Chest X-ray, PA view. Patient: 39 years old, sex M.
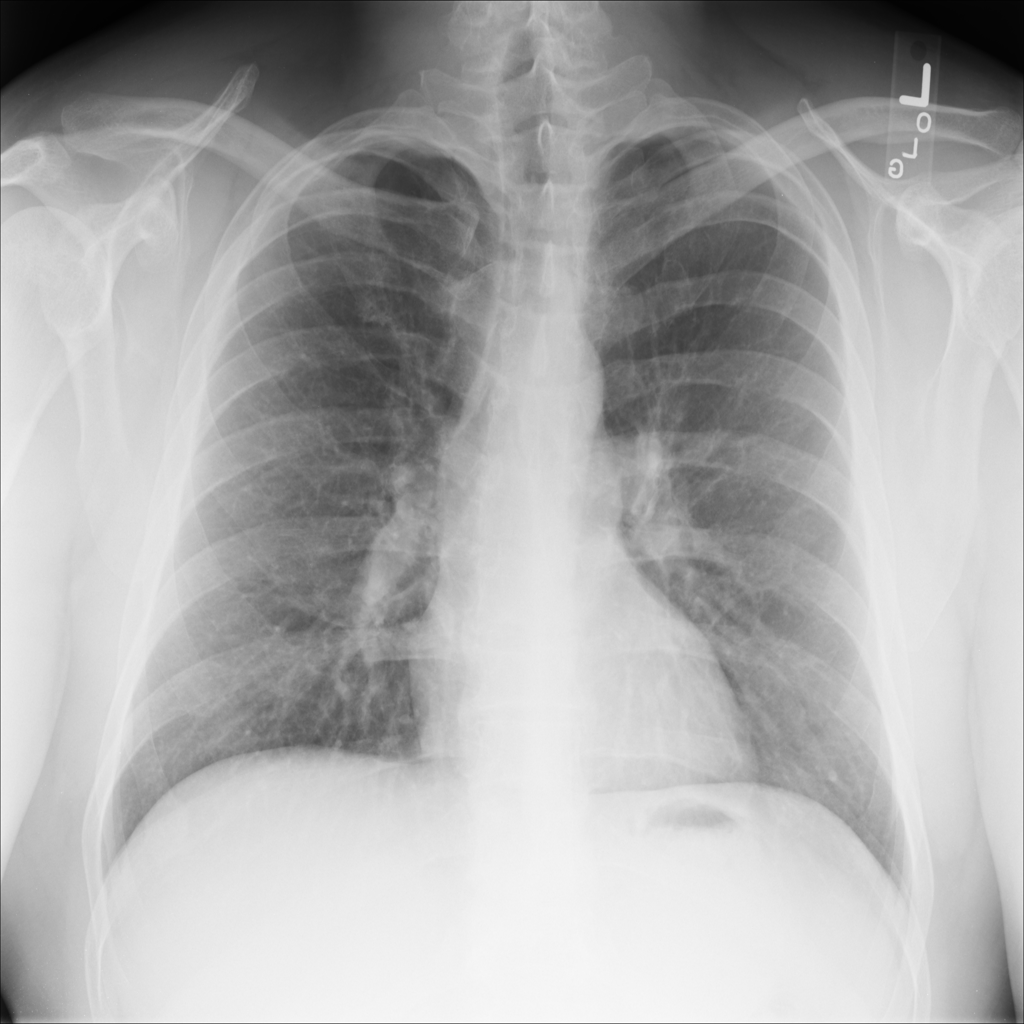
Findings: No Finding